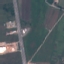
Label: Highway